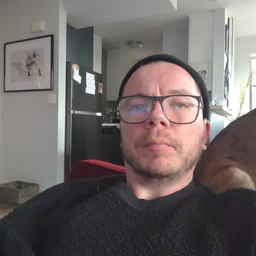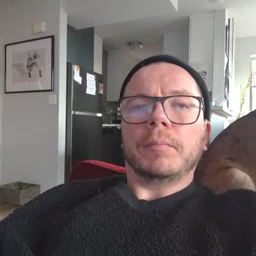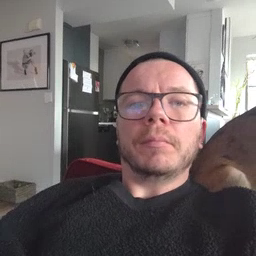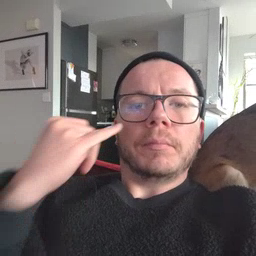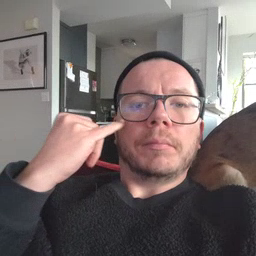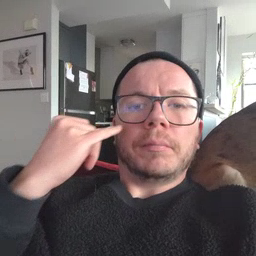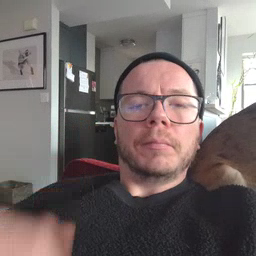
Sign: if